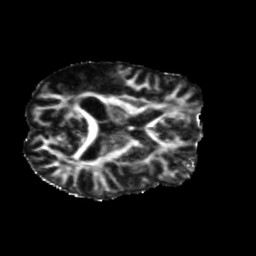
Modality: FA
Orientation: axial
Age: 47
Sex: male
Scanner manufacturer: siemens
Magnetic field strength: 3 T
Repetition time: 5.25 s
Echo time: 0.08 s